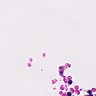
Metastatic tissue present: no